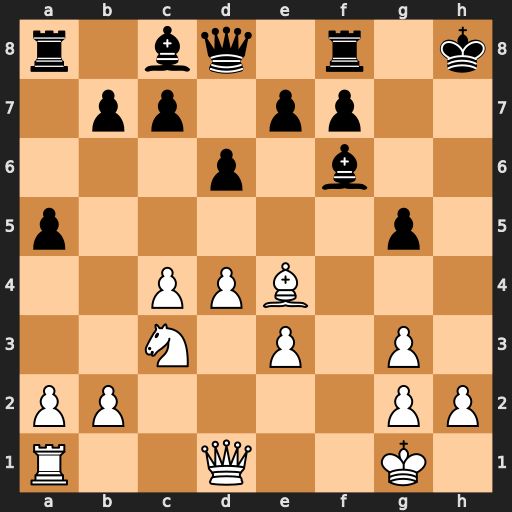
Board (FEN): r1bq1r1k/1pp1pp2/3p1b2/p5p1/2PPB3/2N1P1P1/PP4PP/R2Q2K1
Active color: w
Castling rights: -
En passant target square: -
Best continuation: Qh5+ Kg7 Qh7#